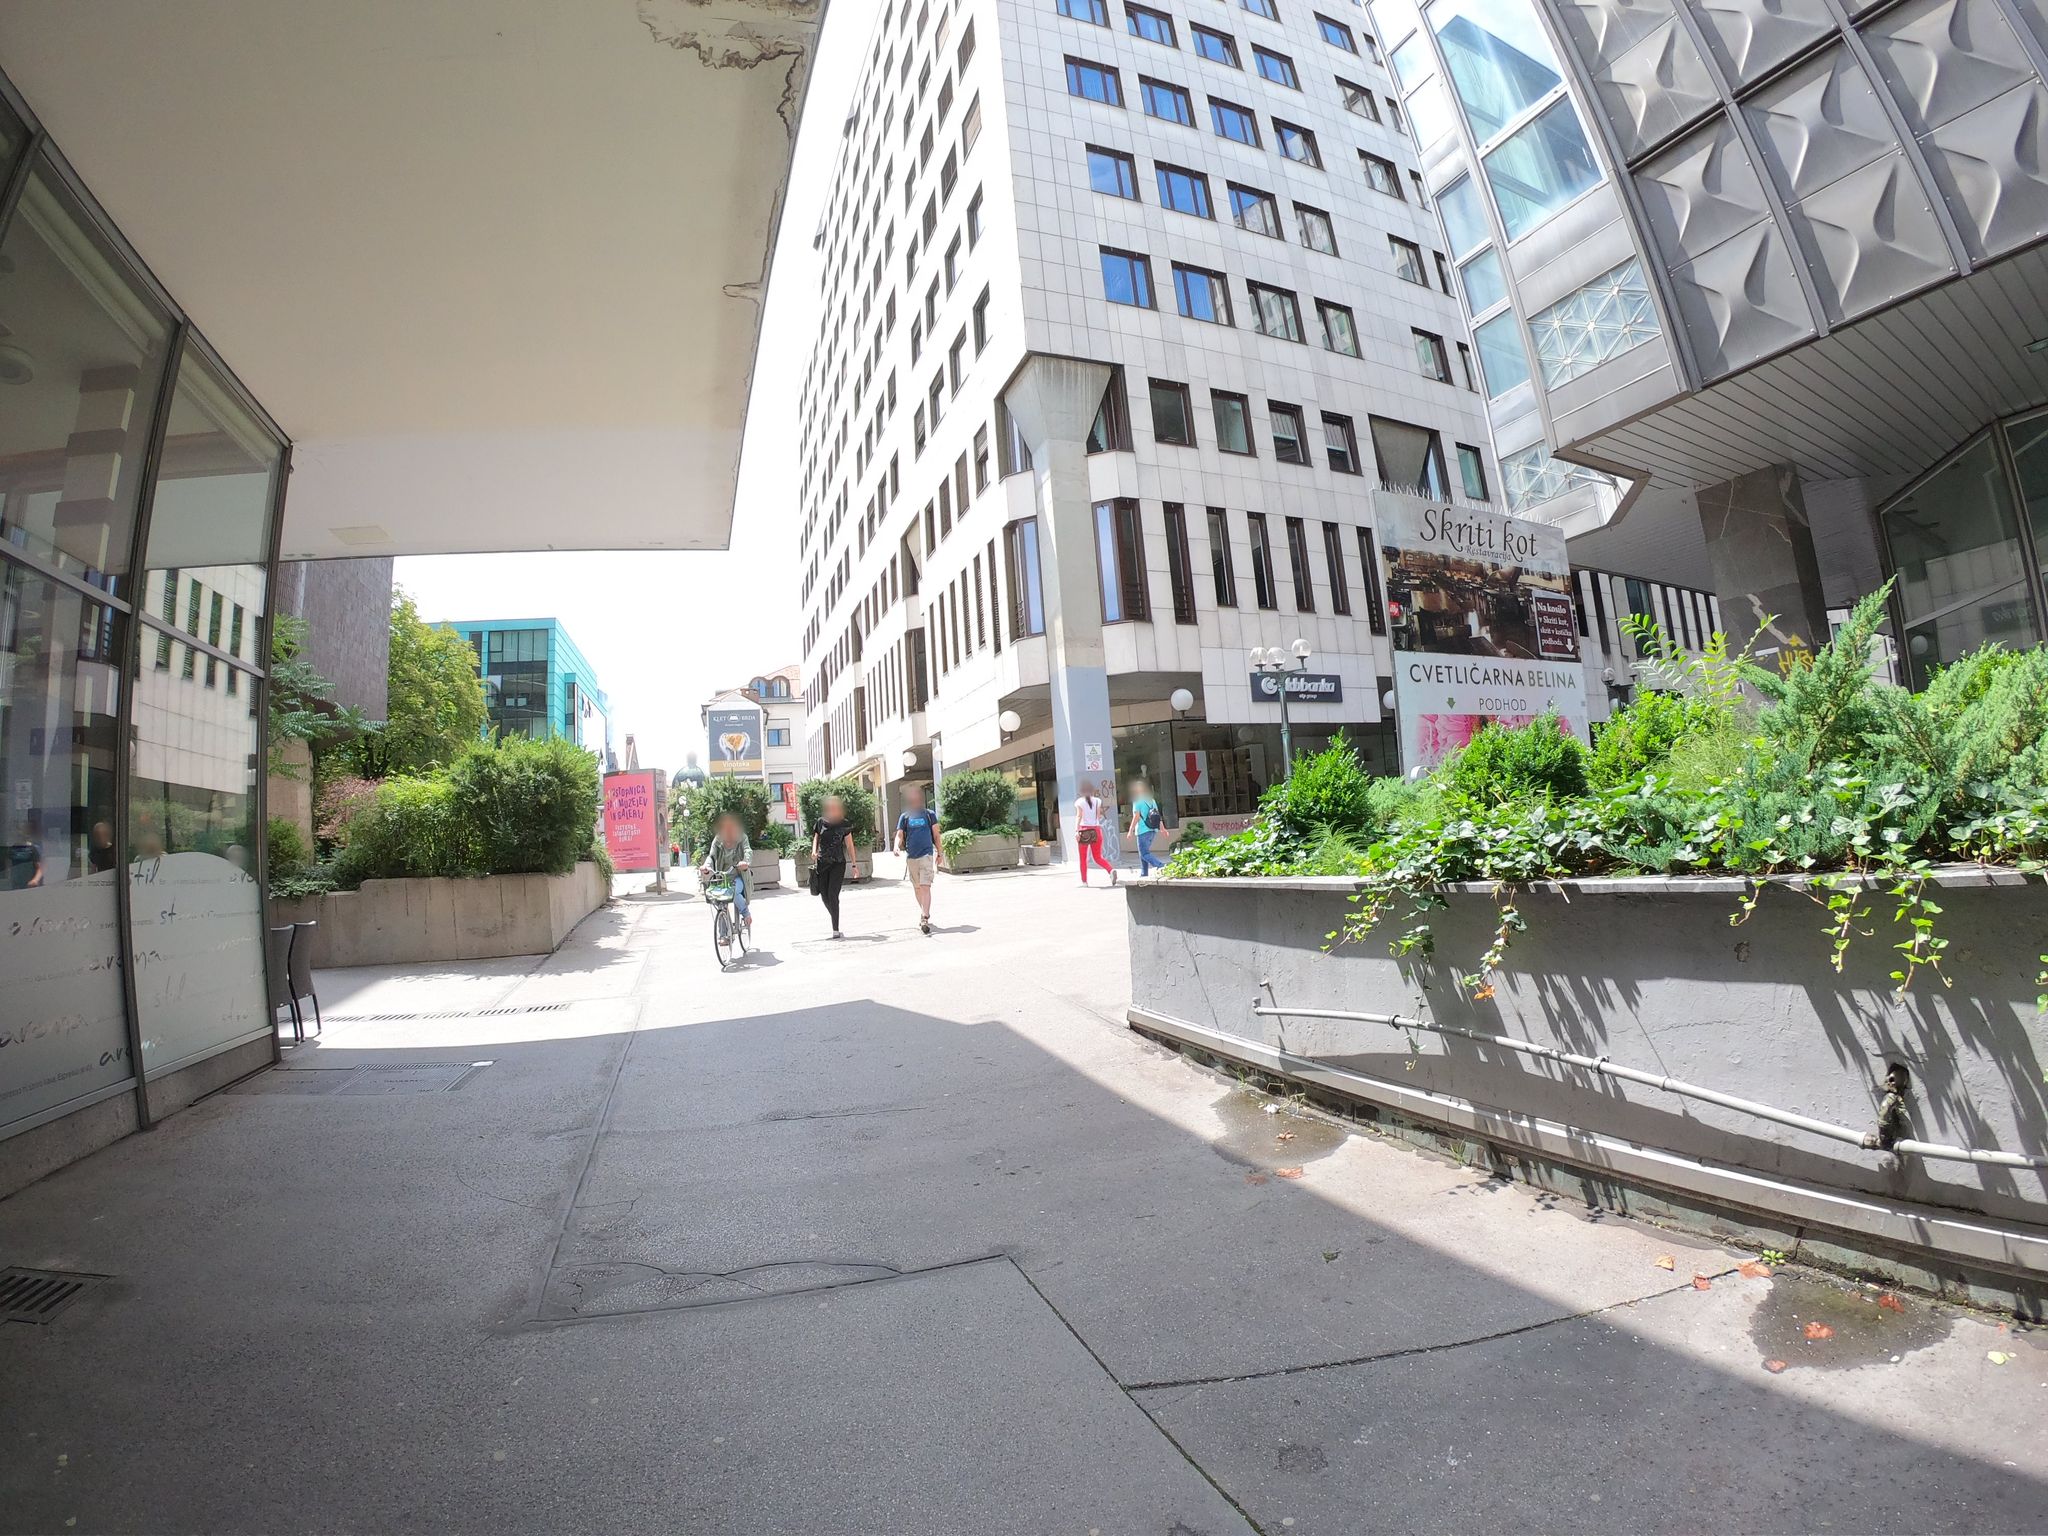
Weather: clear
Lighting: day
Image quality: good
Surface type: walking surface
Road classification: pedestrian, steps, path
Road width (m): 3.5
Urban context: urban centre
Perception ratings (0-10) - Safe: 7.72, Lively: 9.3, Beautiful: 4.18, Boring: 4.1, Depressing: 4.86, Wealthy: 9.01